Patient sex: F
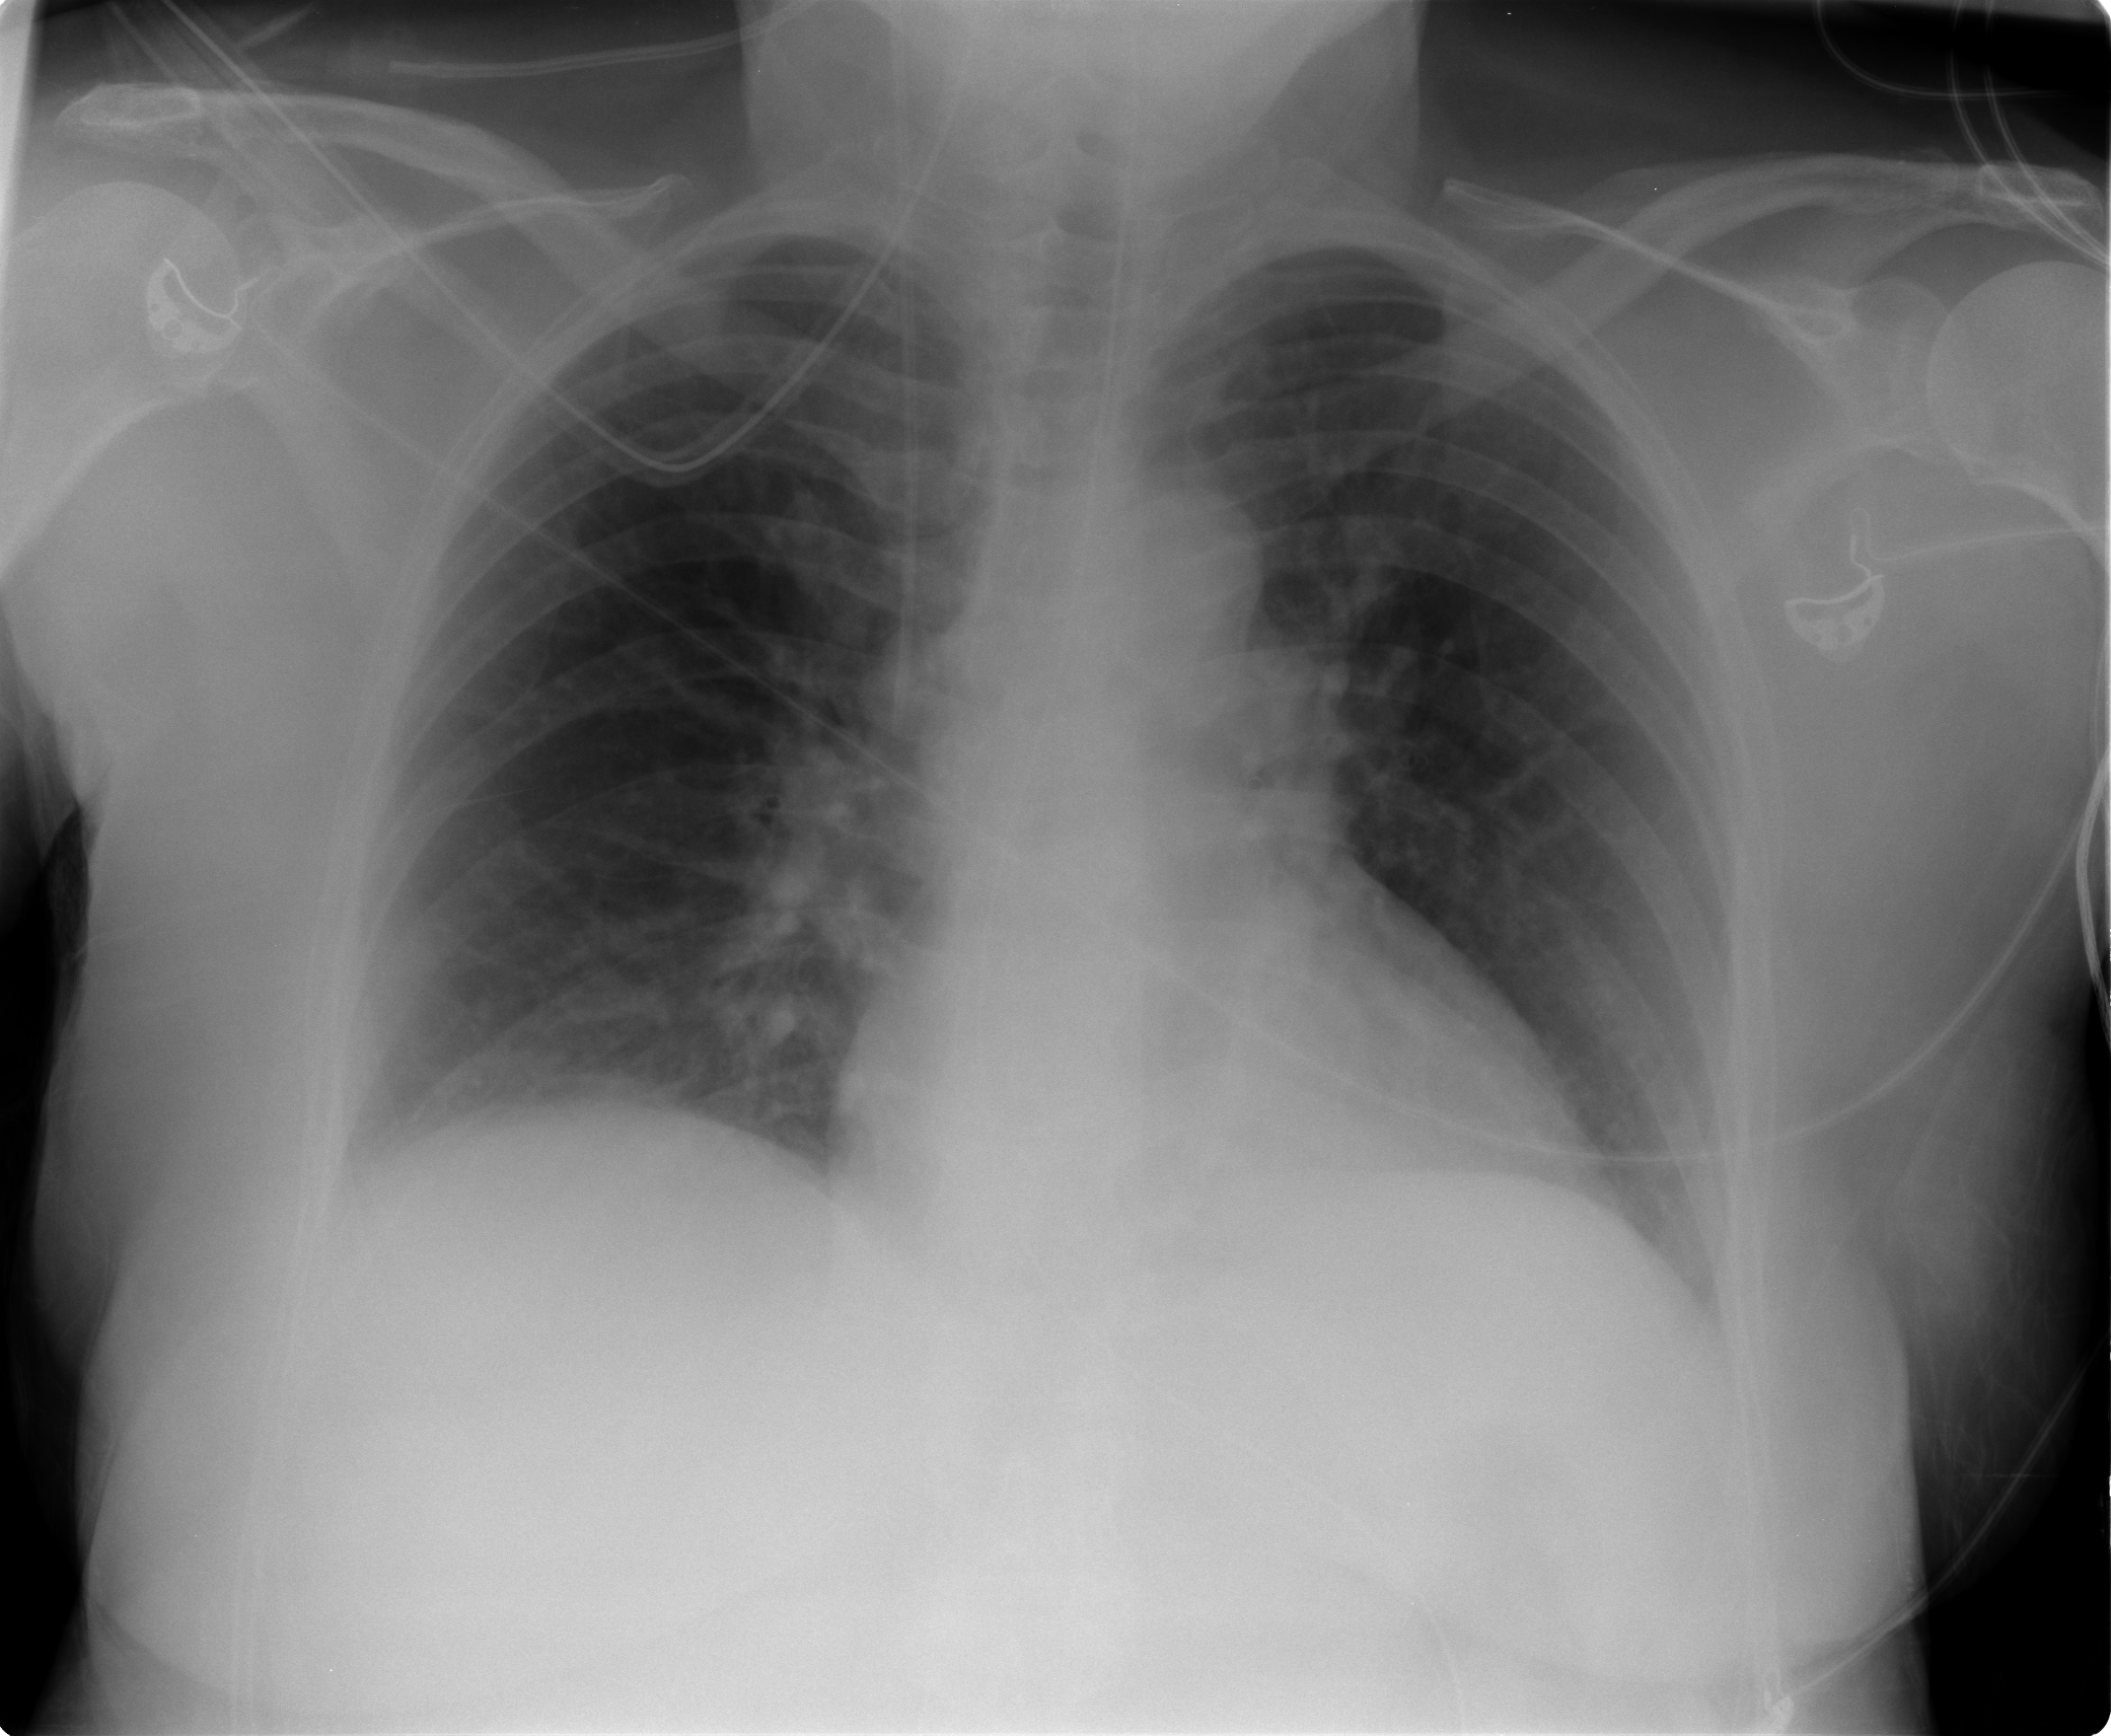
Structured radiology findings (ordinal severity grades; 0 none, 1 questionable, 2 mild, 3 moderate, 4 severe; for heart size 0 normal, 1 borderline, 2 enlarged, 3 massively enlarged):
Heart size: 0
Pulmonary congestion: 0
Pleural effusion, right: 1
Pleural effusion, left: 0
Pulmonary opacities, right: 0
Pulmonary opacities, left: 0
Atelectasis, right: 0
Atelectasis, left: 0